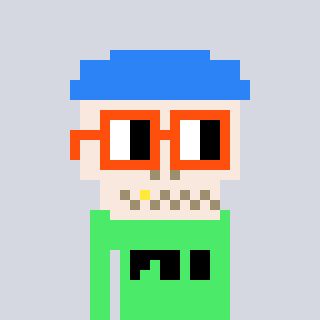
a pixel art character with square orange glasses, a skeleton-hat-shaped head and a teal-colored body on a cool background